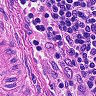
Metastatic tissue present: no